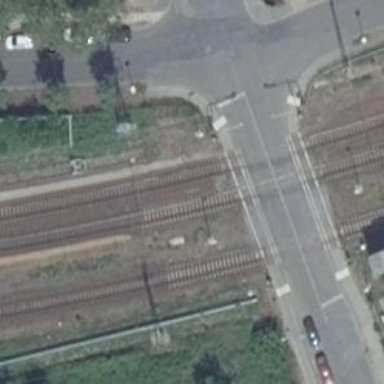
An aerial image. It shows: Railway crossing with traffic signals. The crossing is equipped with double half barriers.